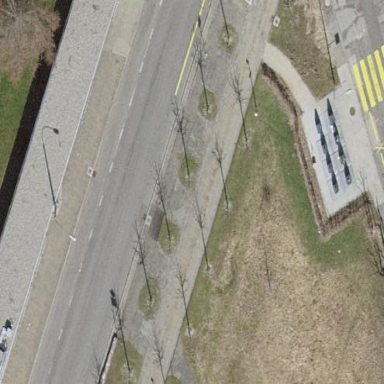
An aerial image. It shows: Street side parking spaces with parallel orientation.